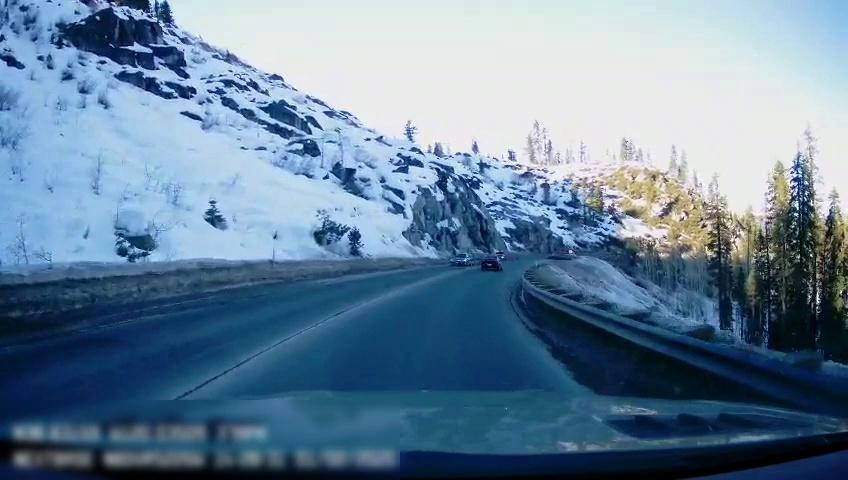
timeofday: Day
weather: Sunny
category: Drivable Space
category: Vehicles | Car
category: Vehicles | SUV
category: Vehicles | Car
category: Lanes | Opposite Lane
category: Lanes | Opposite Lane
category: Lanes | Current Lane